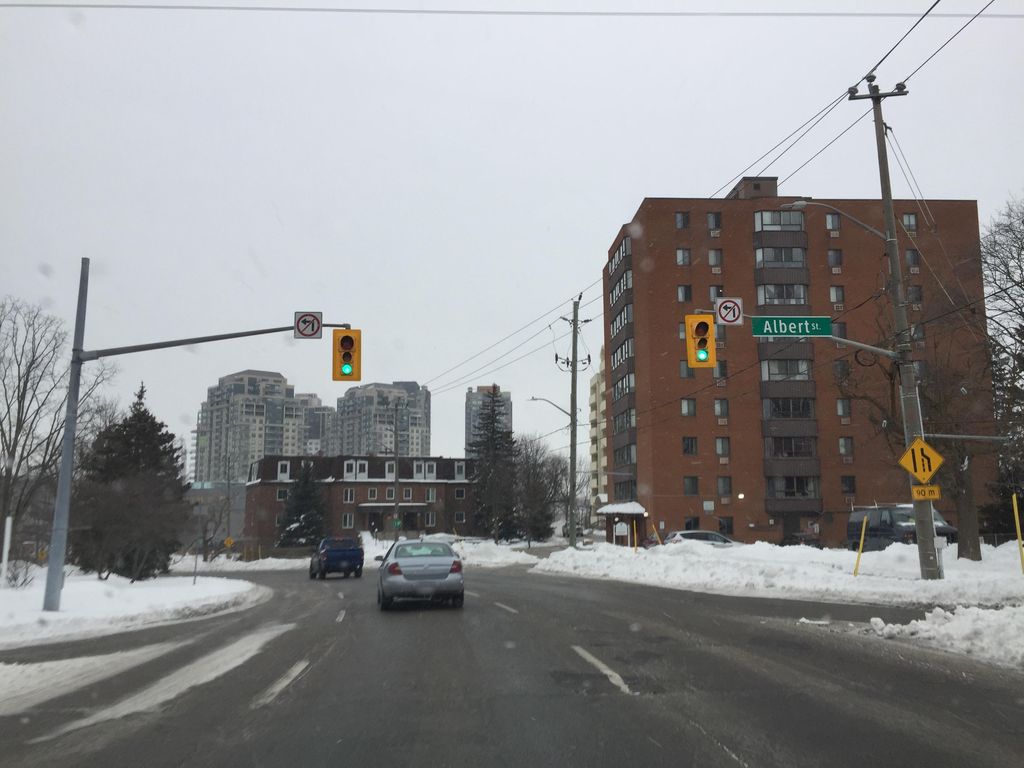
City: kitchener-waterloo